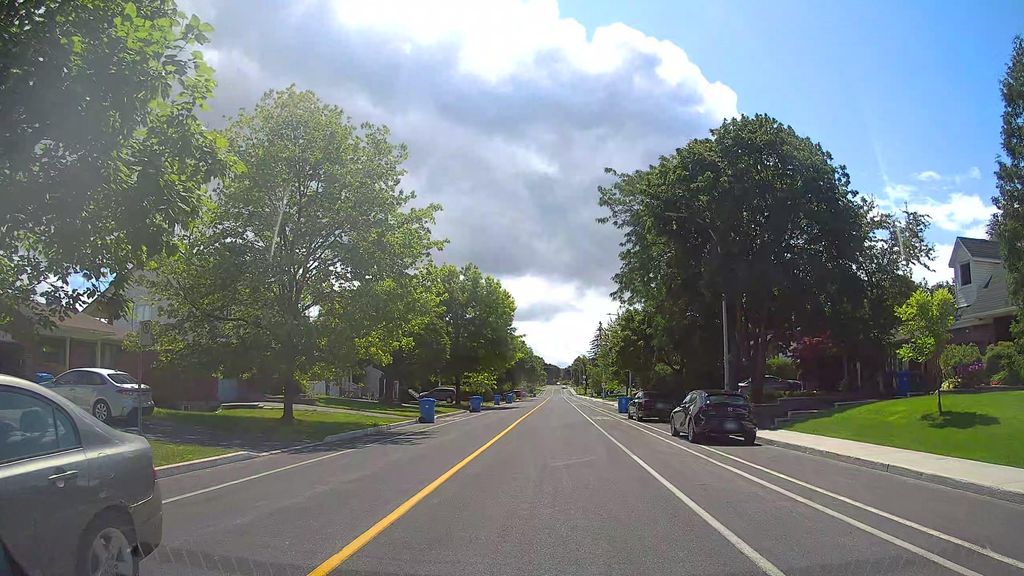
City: montreal